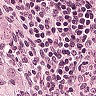
Metastatic tissue present: yes